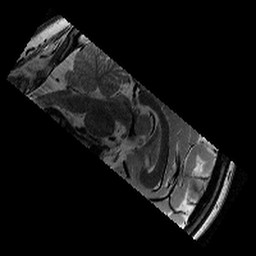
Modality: T2w
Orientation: sagittal
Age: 13
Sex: male
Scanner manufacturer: siemens
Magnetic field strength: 3 T
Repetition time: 9.23 s
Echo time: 0.067 s